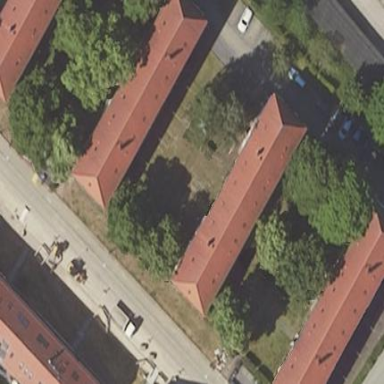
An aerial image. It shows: Hipped-roof building with apartments.